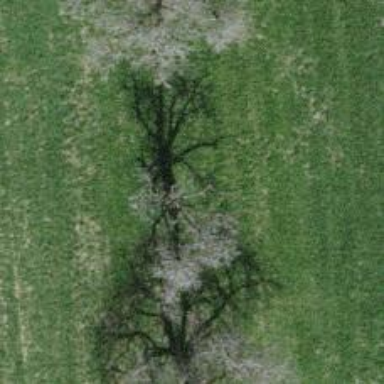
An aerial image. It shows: Single tag "natural: tree."